Field crop: maize
Growth stage: 2
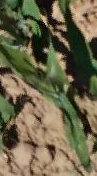
Species: maize